Field crop: tomato
Growth stage: 2
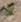
Species: solanum